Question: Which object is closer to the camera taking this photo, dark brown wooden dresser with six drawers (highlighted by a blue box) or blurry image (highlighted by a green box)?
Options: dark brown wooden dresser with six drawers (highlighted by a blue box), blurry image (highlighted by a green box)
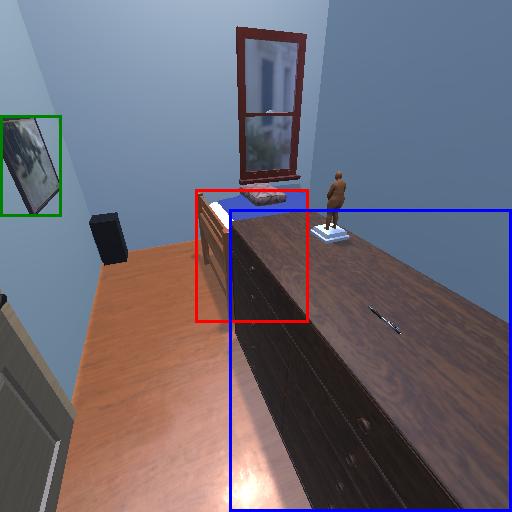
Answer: dark brown wooden dresser with six drawers (highlighted by a blue box)